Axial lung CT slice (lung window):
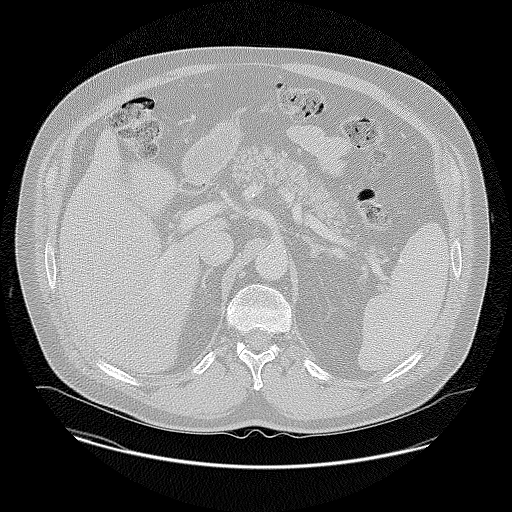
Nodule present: no